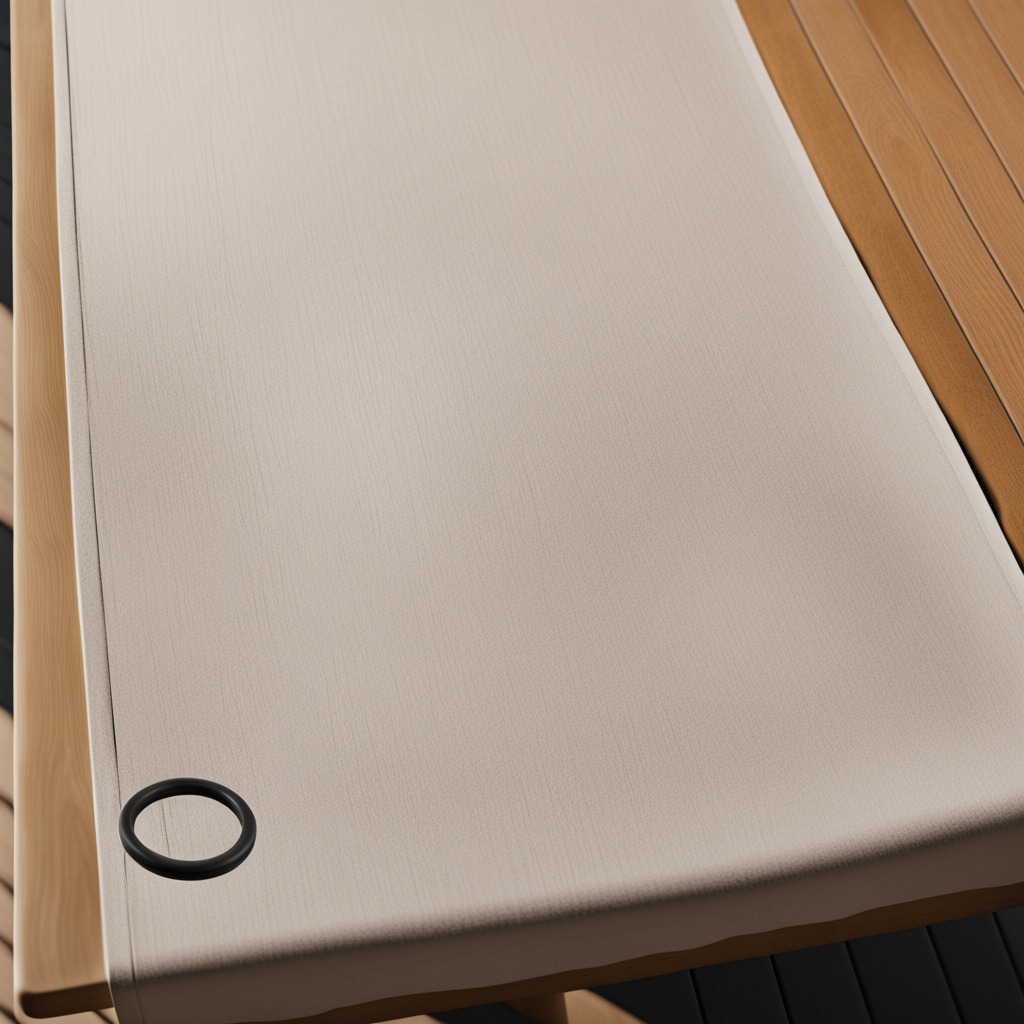
A rubber O-ring lying on the wooden table.